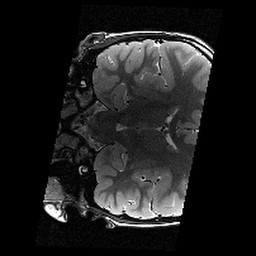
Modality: T2w
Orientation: coronal
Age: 10
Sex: male
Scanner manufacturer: siemens
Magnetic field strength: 3 T
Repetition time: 9.23 s
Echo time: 0.067 s